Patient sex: M
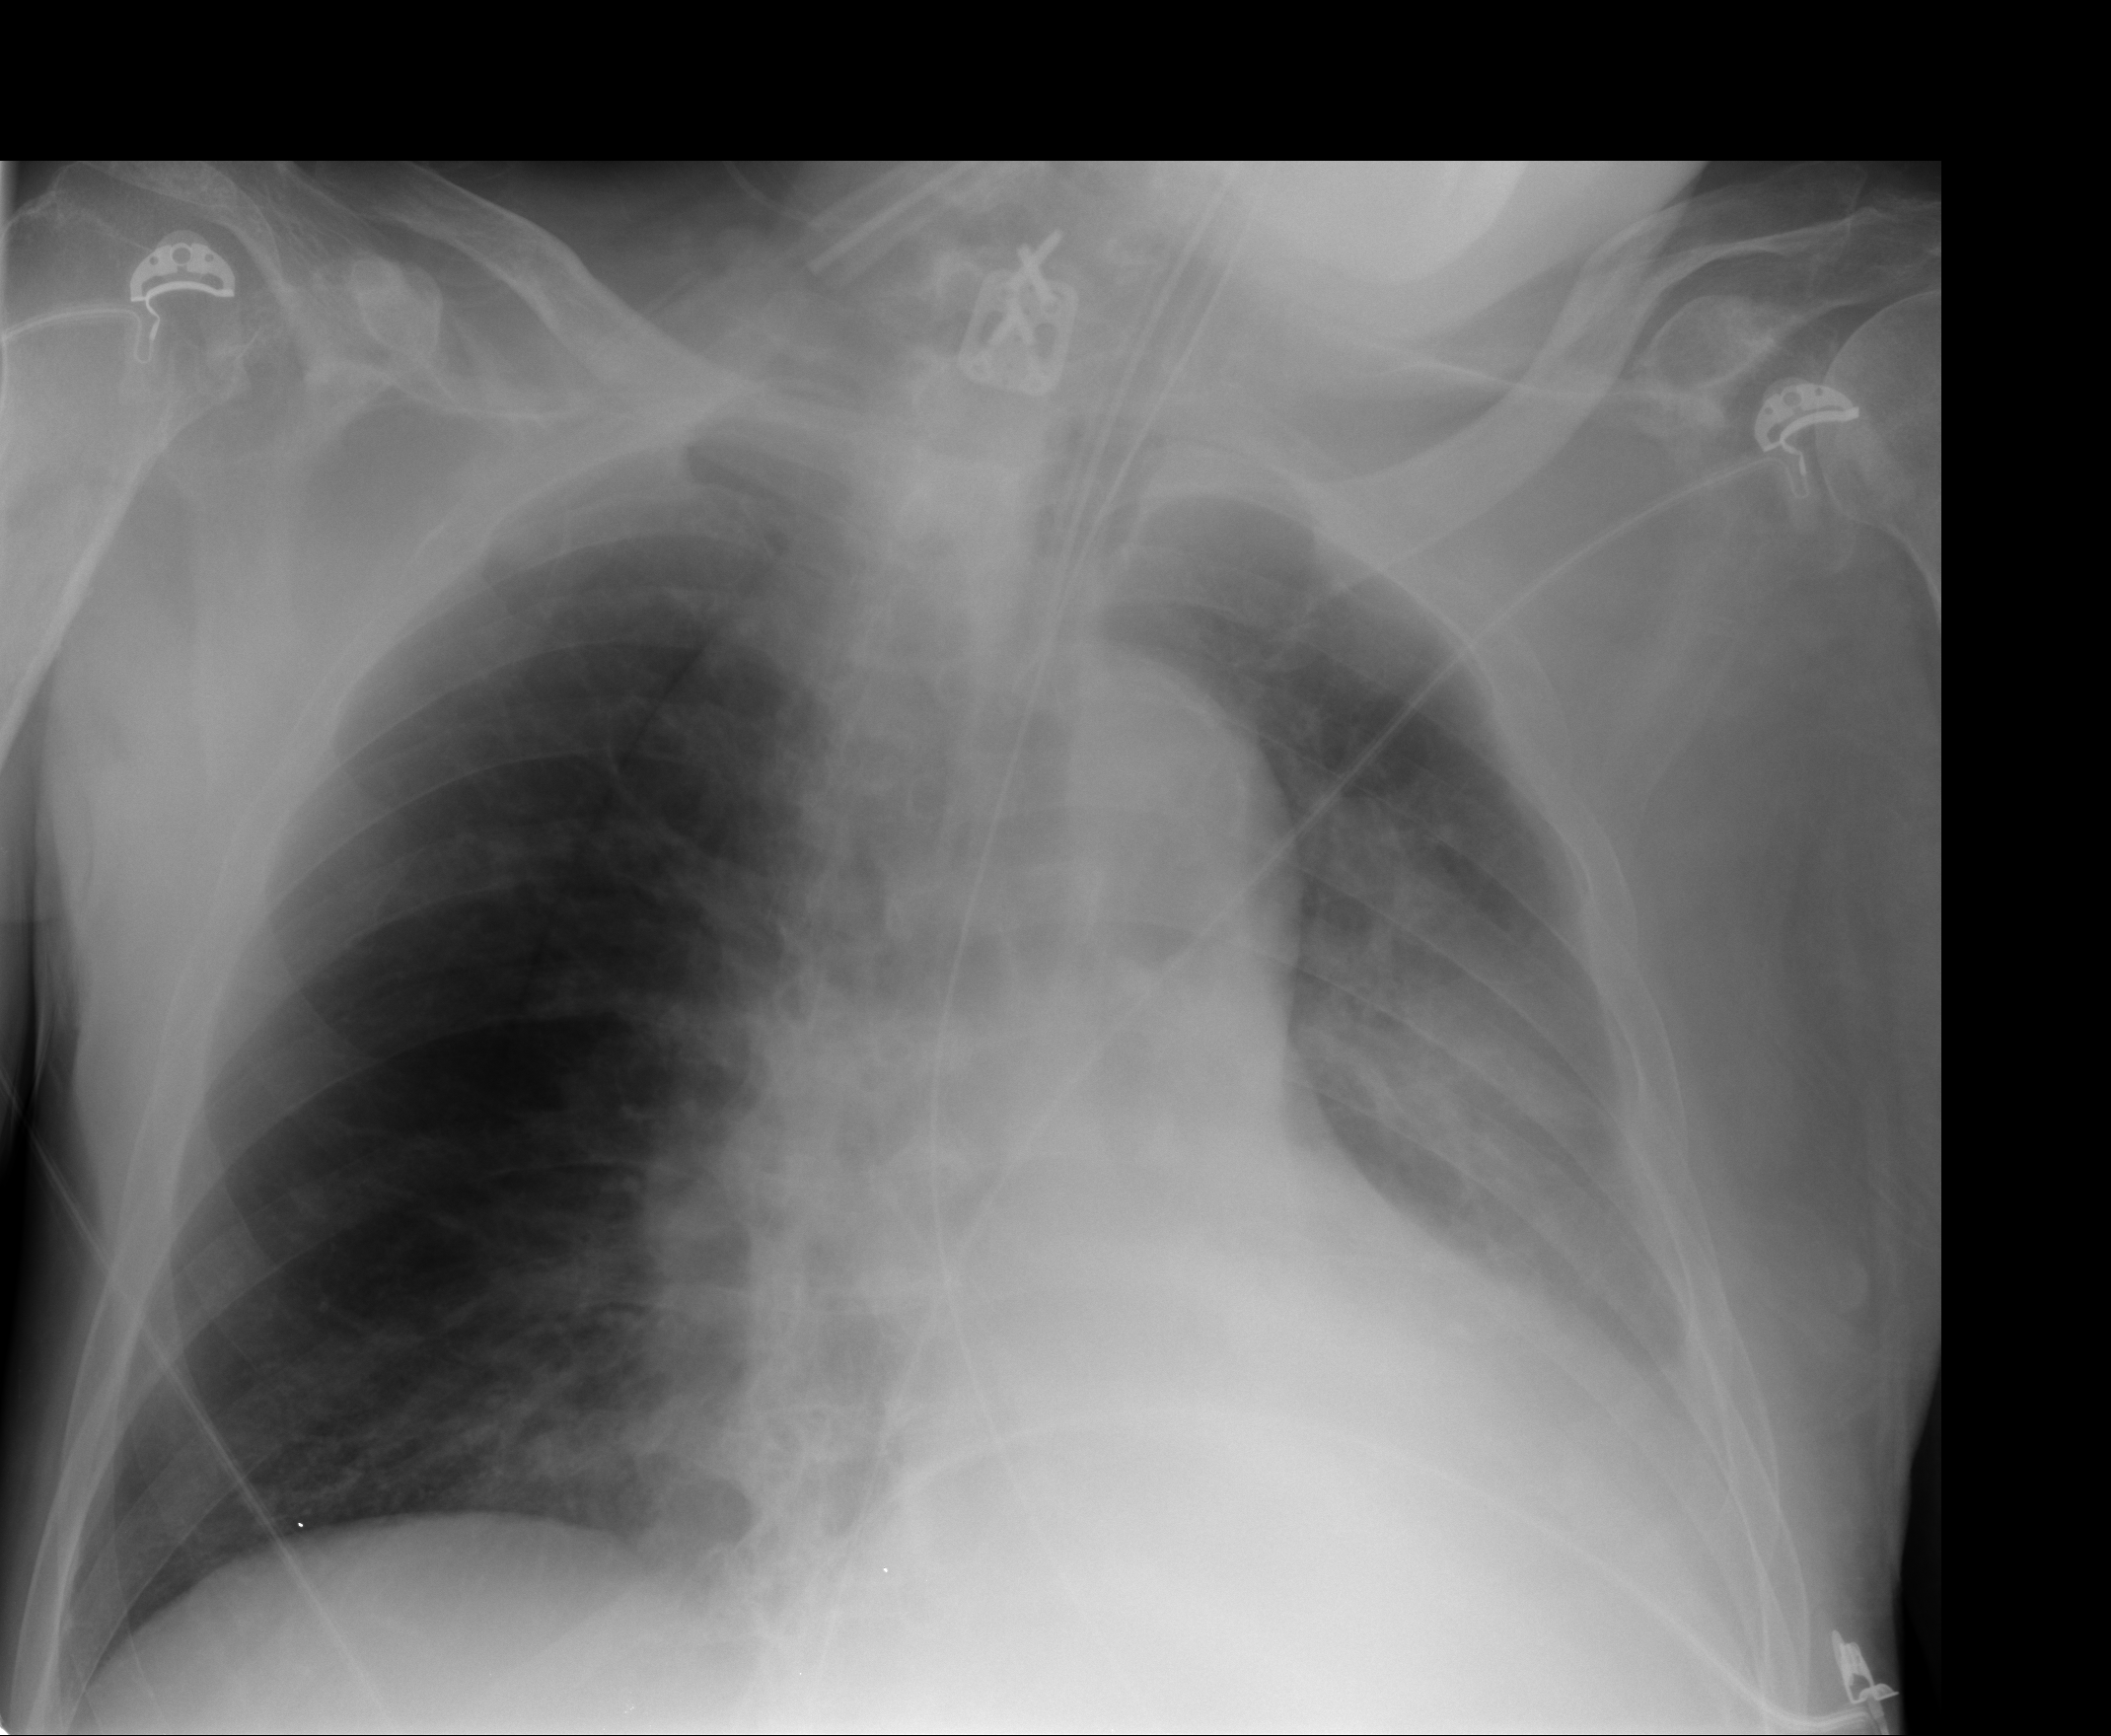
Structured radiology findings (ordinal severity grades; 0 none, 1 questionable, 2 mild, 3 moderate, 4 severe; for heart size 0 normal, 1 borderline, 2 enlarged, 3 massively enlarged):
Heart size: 2
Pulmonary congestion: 0
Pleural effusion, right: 0
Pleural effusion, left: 2
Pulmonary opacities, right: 0
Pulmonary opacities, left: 2
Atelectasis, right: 2
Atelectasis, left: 2